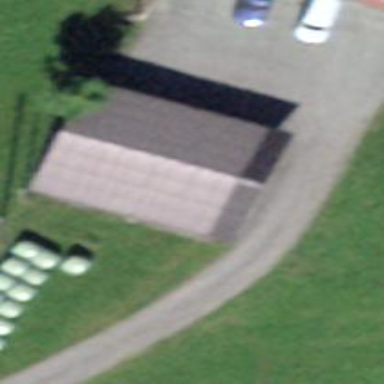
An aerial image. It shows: Garage.